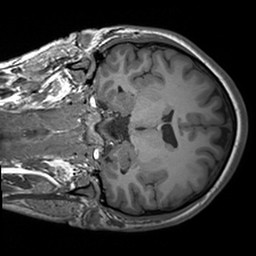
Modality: T1w
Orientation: coronal
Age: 21
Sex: male
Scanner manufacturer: siemens
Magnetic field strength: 3 T
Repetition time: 1.6 s
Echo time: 0.00236 s